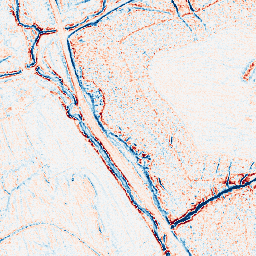
Category: edge_preserving
Decomposition family: anisotropic_diffusion
Decomposition parameters: iterations: 5
kappa: 100
gamma: 0.15
Upsampling method: area
Upsampling parameters: scale: 2
Upsampling scale: 2